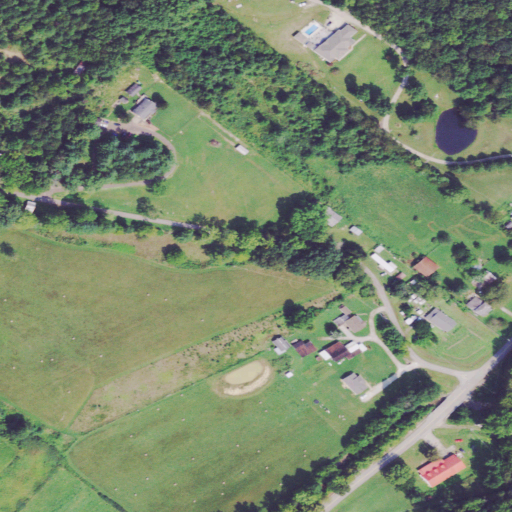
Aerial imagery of valley in Ohio named Noel Hollow containing pasture, deciduous forest, open development, low intensity development, mixed forest, evergreen forest, and medium intensity development